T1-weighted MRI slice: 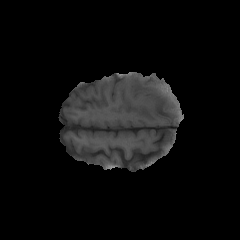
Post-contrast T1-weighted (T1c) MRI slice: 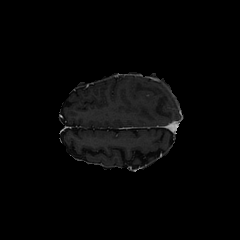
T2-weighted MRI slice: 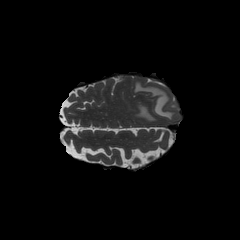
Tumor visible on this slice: yes